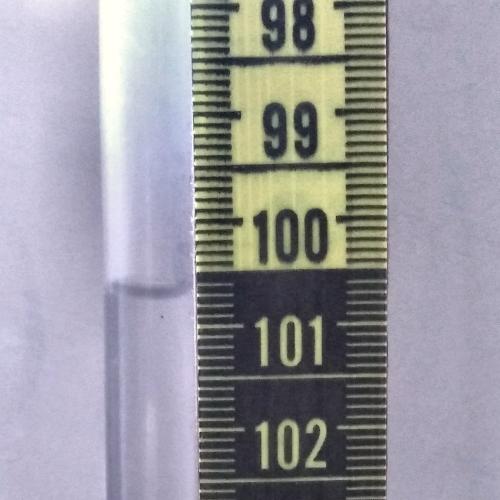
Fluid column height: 100.7 cm